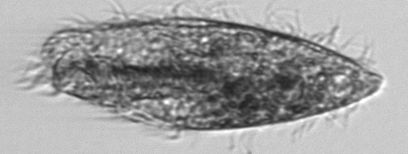
Label: Euplotes_morphotype1